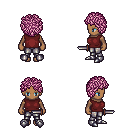
a pixel art fantasy rpg character, female body template, human, dark skin, maroon sleeveless shirt, metal pants, pink curly afro hairstyle, metal boots, dagger, four views (front, back, left, right), 2x2 character sprite sheet, small pixel art, hard edges, no anti-aliasing